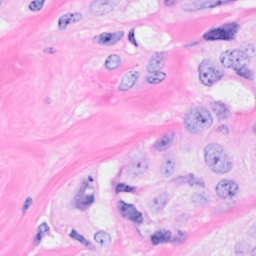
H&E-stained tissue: Breast